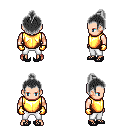
a pixel art fantasy rpg character, male body template, human, light skin, gold chest armor, white pants, gray short topknot hairstyle, gold gloves, ghillies, four views (front, back, left, right), 2x2 character sprite sheet, small pixel art, hard edges, no anti-aliasing